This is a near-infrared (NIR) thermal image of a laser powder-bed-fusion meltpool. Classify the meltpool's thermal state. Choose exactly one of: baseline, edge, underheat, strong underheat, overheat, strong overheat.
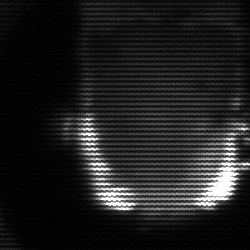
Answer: baseline